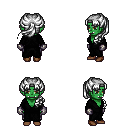
a pixel art fantasy rpg character, female body template, orc, green skin, gray robe, metal pants, white princess hairstyle, metal gloves, brown shoes, four views (front, back, left, right), 2x2 character sprite sheet, small pixel art, hard edges, no anti-aliasing